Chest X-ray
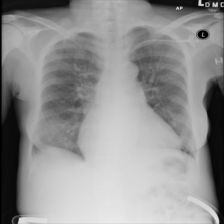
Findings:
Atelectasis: negative
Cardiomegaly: negative
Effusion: negative
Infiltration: positive
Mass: negative
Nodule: negative
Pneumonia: negative
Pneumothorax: negative
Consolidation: negative
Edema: negative
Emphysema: negative
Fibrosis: negative
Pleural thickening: negative
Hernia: negative